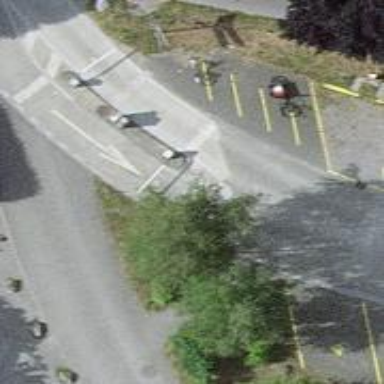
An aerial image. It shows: Lift gate barrier.